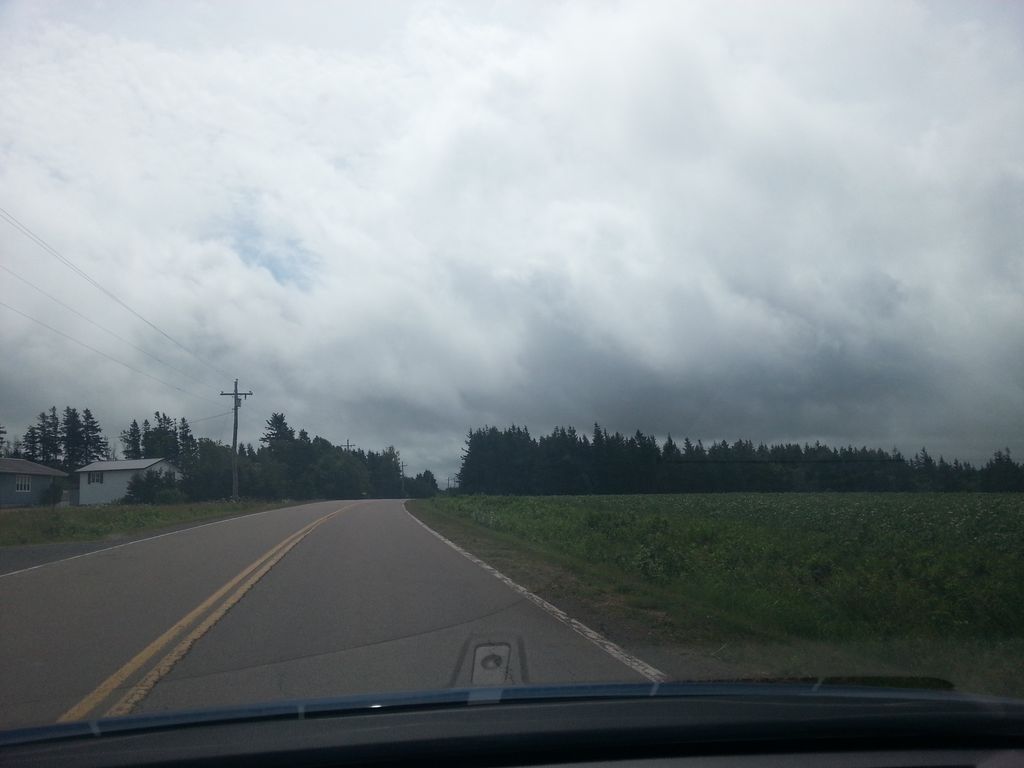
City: charlottetown